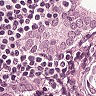
Metastatic tissue present: yes